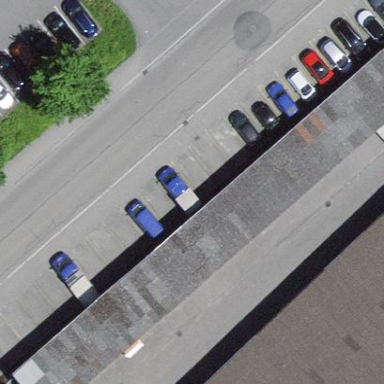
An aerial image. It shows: View of roof of building.